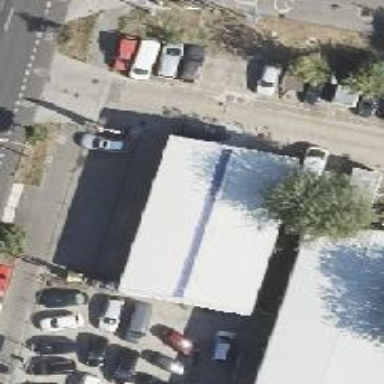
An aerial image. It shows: Car repair shop.